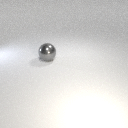
large gray metal sphere